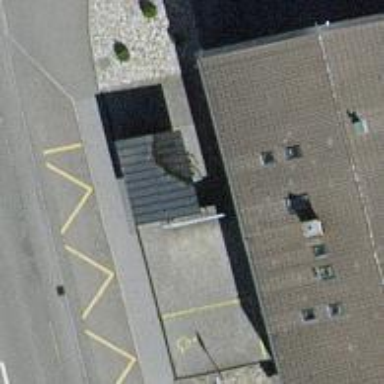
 serving as platform for public transportation."